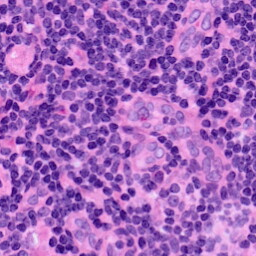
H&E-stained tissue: LymphNode